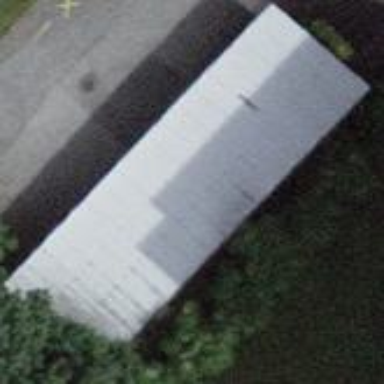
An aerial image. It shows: Carport building with flat roof.